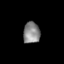
Tissue: skin
Cell type: Epithelial cells
Senescence score: 0.2811
Nuclear area (px): 355
Mean DAPI intensity: 134.406